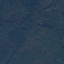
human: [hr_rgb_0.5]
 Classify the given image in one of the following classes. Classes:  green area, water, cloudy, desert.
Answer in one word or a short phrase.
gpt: green area